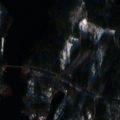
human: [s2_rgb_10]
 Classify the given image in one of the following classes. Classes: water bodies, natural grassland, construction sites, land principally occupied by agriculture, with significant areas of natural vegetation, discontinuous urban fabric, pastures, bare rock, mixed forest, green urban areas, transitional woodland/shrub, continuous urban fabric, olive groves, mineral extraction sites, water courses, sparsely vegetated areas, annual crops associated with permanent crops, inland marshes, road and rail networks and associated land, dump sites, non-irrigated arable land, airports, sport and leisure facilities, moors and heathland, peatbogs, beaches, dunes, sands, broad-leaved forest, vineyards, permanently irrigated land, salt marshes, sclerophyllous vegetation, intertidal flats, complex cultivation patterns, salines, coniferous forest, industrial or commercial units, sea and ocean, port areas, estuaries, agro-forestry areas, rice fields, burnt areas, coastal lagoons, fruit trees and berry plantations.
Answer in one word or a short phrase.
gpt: industrial or commercial units, construction sites, coniferous forest, mixed forest, transitional woodland/shrub, water bodies